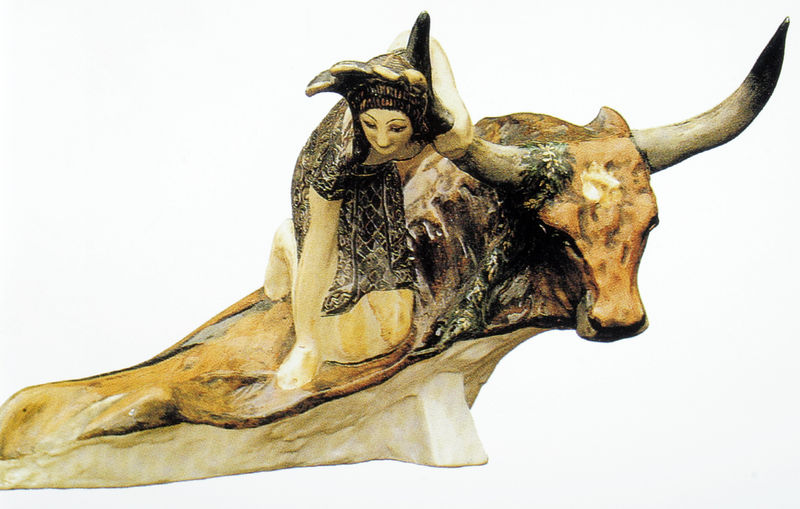
Titel: Die Entführung der Europa
Künstler: Valentin Alexandrowitsch Serow
Institution: Privatbesitz
Schlagwörter: fuß, gott, gruppe, kopf, mann, weiß, gelb, grün, mädchen, ocker, blumen, braun, bunt, frau, frisur, holz, hut, kleid, marmor, mund, nase, schmuck, schwarz, blick, dame, tier, beige, haube, ornament, arm, augen, gesicht, schädel, stein, horn, auge, figur, haare, girlande, höhle, keramik, ranken, skulptur, statue, ton, fell, reiten, liegen, bäuerin, kuh, rind, alm, ornamente, verzierung, festhalten, plastik, knie, liegend, foto, fotografie, gemustert, porzellan, archtektur, halt, raub, scharz, knien, asiatisch, kranz, mythologie, statuette, schnitzerei, götter, zeus, maul, griechisch, mythos, sage, entführung, griechenland, blumengirlande, blumenranken, hörner, jupiter, stier, geliebte, kopfschmuck, objekt, glasur, stierkopf, schnitzen, elfenbein, europa, büffel, kimono, ovid, minoisch, almabtrieb, kreta, hörnerschmuck, klown, zeusstier, fotografuie, horn#